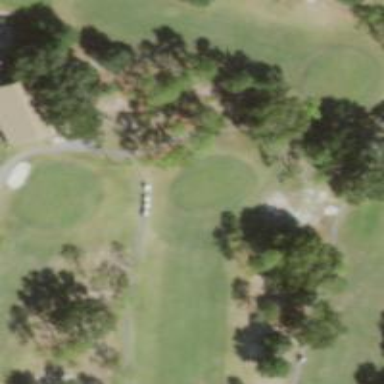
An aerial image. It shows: Service road designated as golf cart path.